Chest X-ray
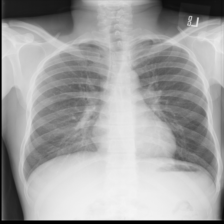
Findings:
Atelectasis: negative
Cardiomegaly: negative
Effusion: negative
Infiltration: negative
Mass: negative
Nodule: negative
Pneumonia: negative
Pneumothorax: negative
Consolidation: negative
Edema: negative
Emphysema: negative
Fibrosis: negative
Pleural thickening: negative
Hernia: negative